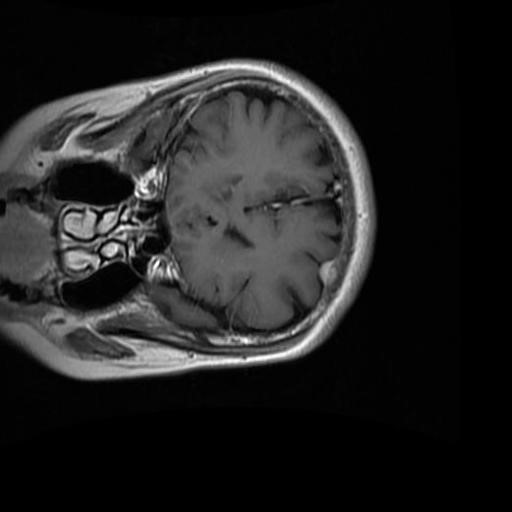
Label: brain_menin